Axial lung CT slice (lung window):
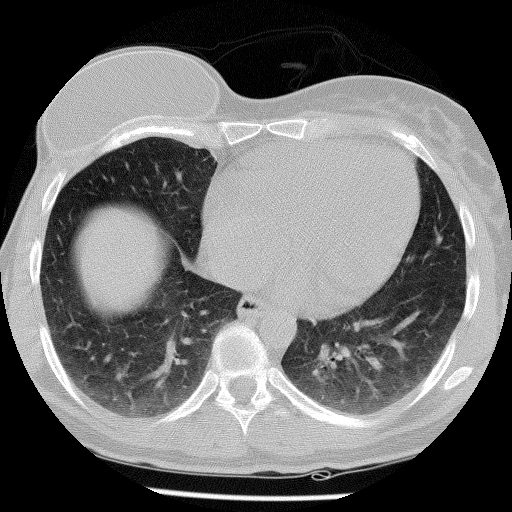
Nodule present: no